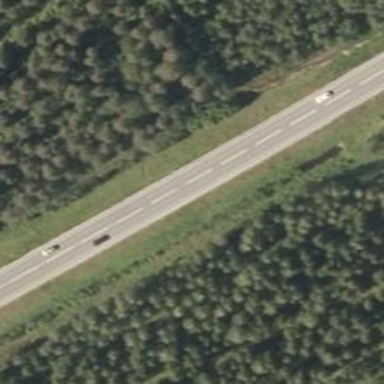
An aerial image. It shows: Asphalt road designated as trunk highway.